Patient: sex F, age 60
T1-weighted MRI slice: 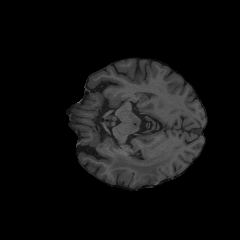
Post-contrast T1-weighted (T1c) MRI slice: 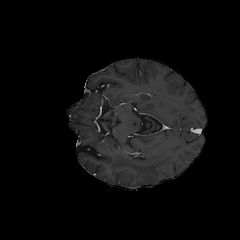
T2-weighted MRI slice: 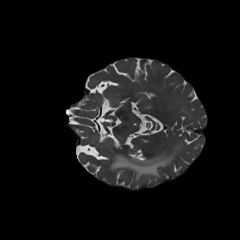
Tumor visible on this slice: yes
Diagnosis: Glioblastoma, IDH-wildtype
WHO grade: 4